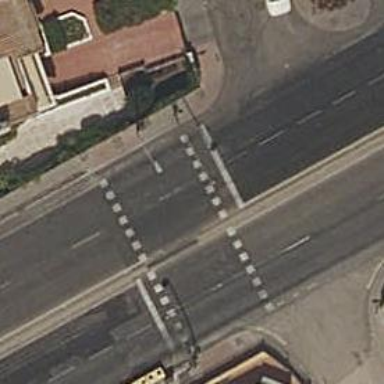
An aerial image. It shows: Road with traffic signals.